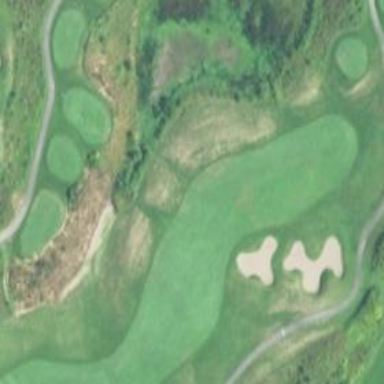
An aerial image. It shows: Golf rough area.